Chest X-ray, PA view. Patient: 60 years old, sex M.
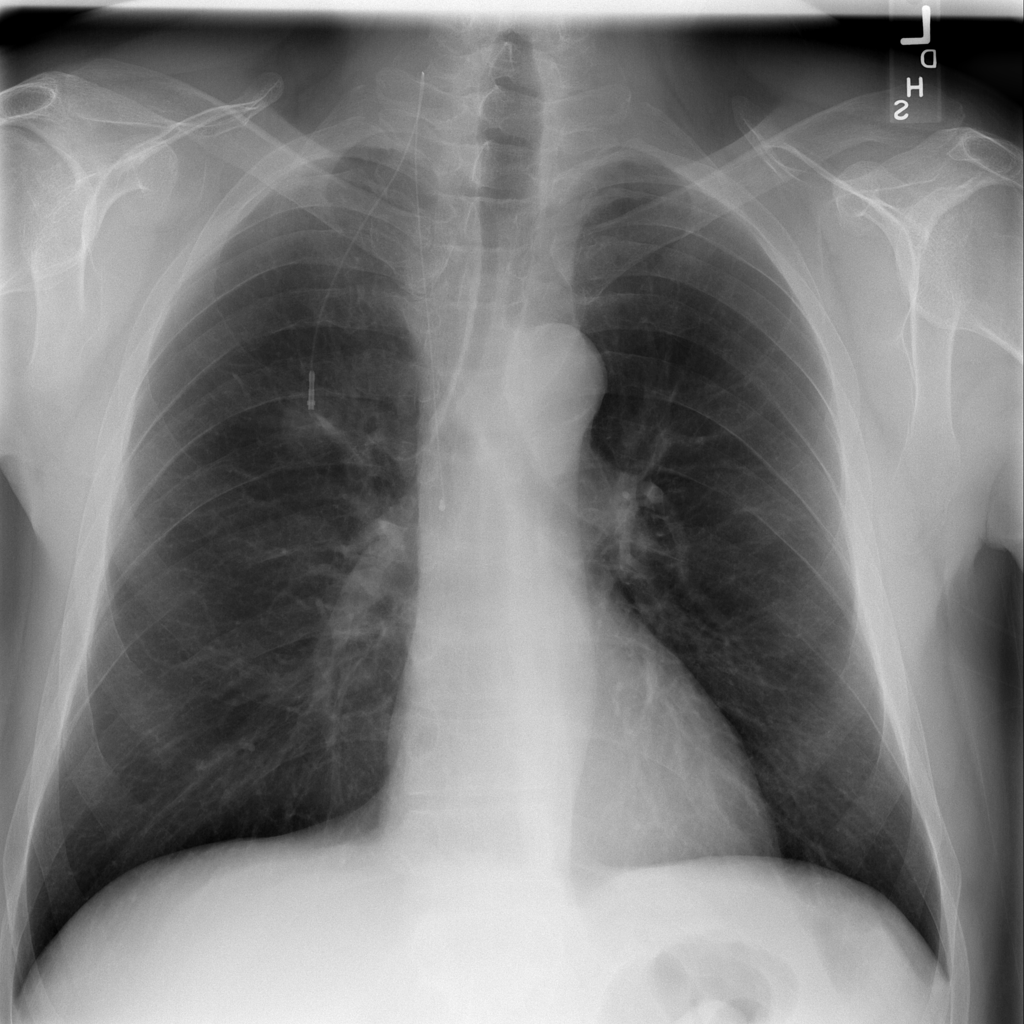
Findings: No Finding